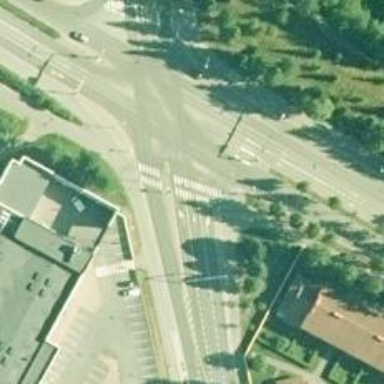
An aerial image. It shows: Asphalt cycleway.